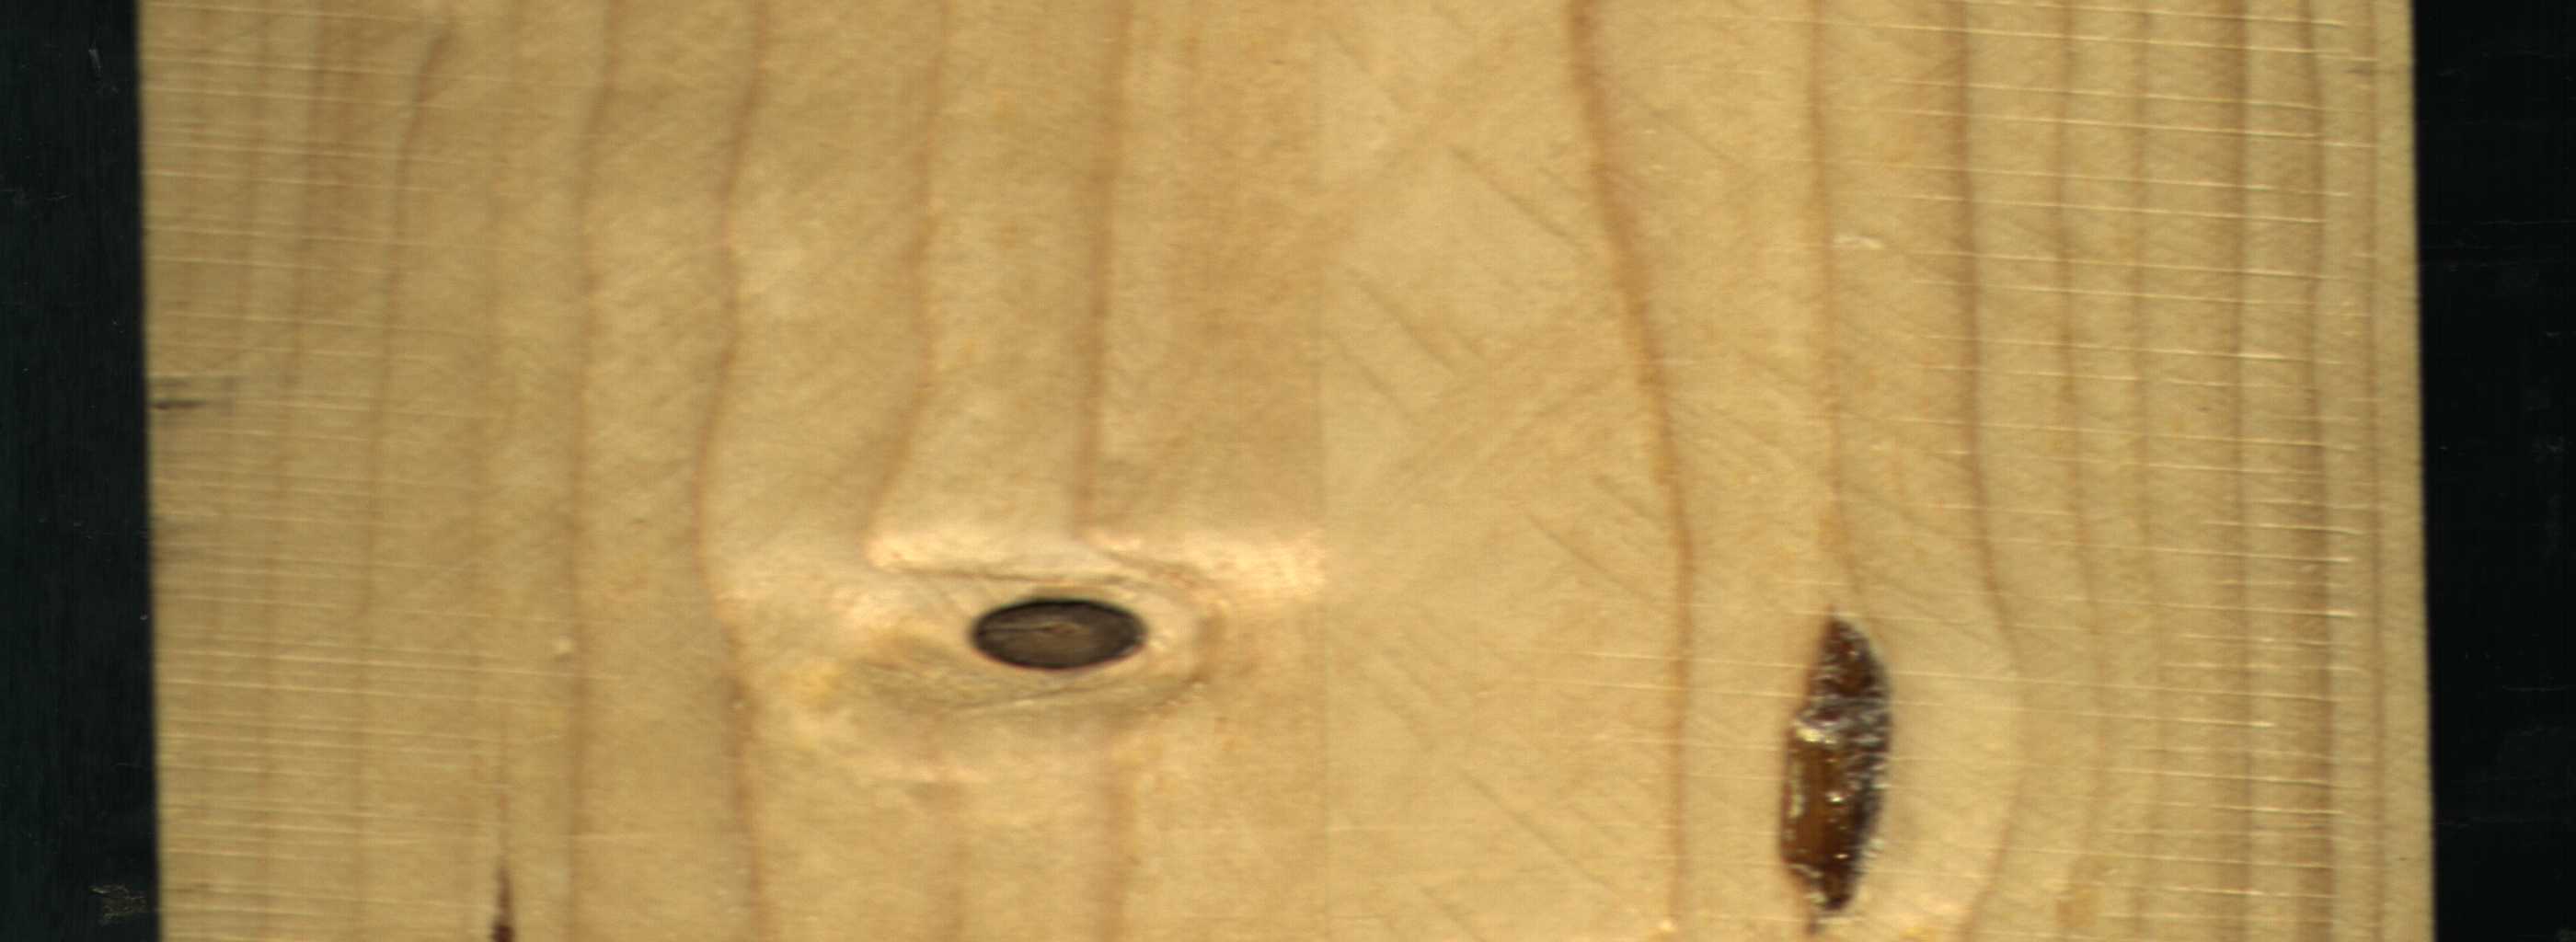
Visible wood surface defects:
resin
resin
Dead_Knot